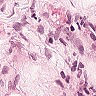
Metastatic tissue present: no